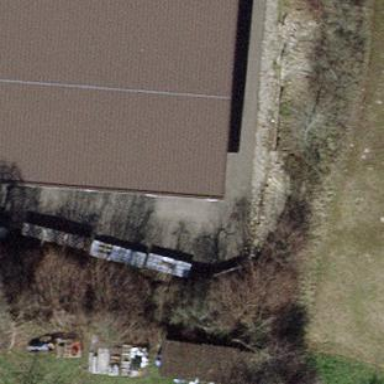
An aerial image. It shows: View of roof of building.